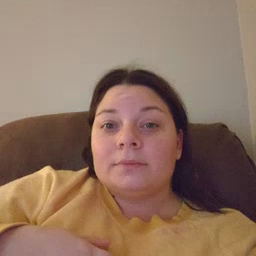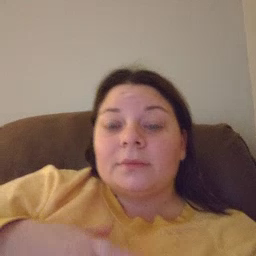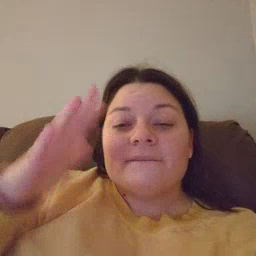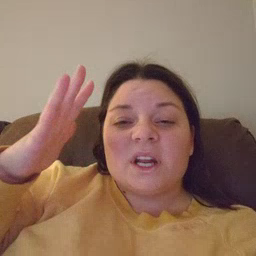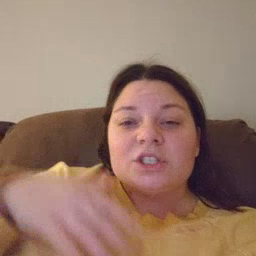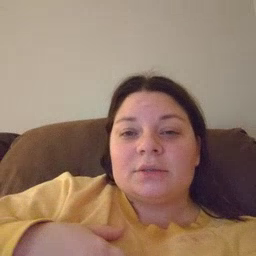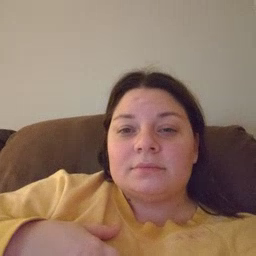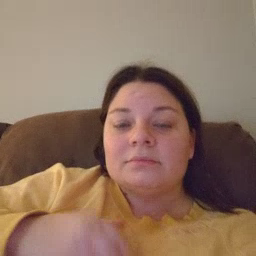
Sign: finish